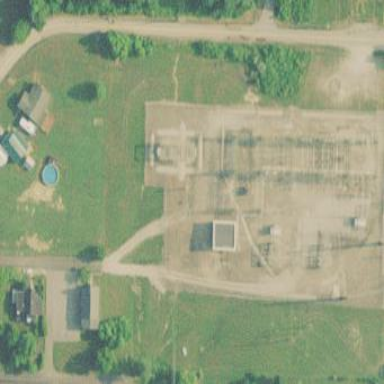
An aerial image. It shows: Power substation enclosed by fence.